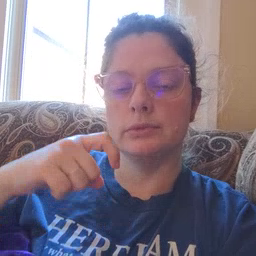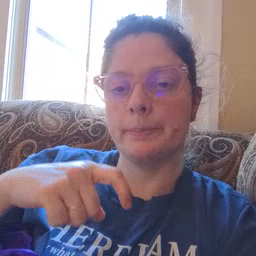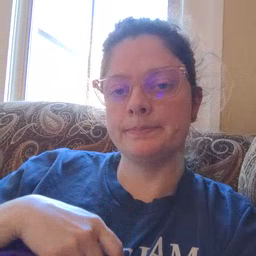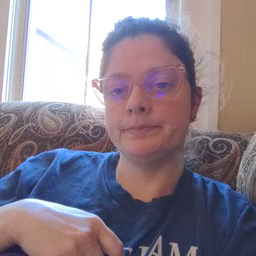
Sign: time